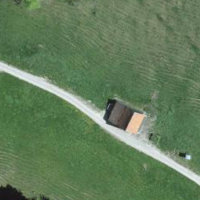
EUNIS habitat code: 44
Species observed at this site:
Tettigonia cantans
Chorthippus biguttulus